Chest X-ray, PA view. Patient: 55 years old, sex M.
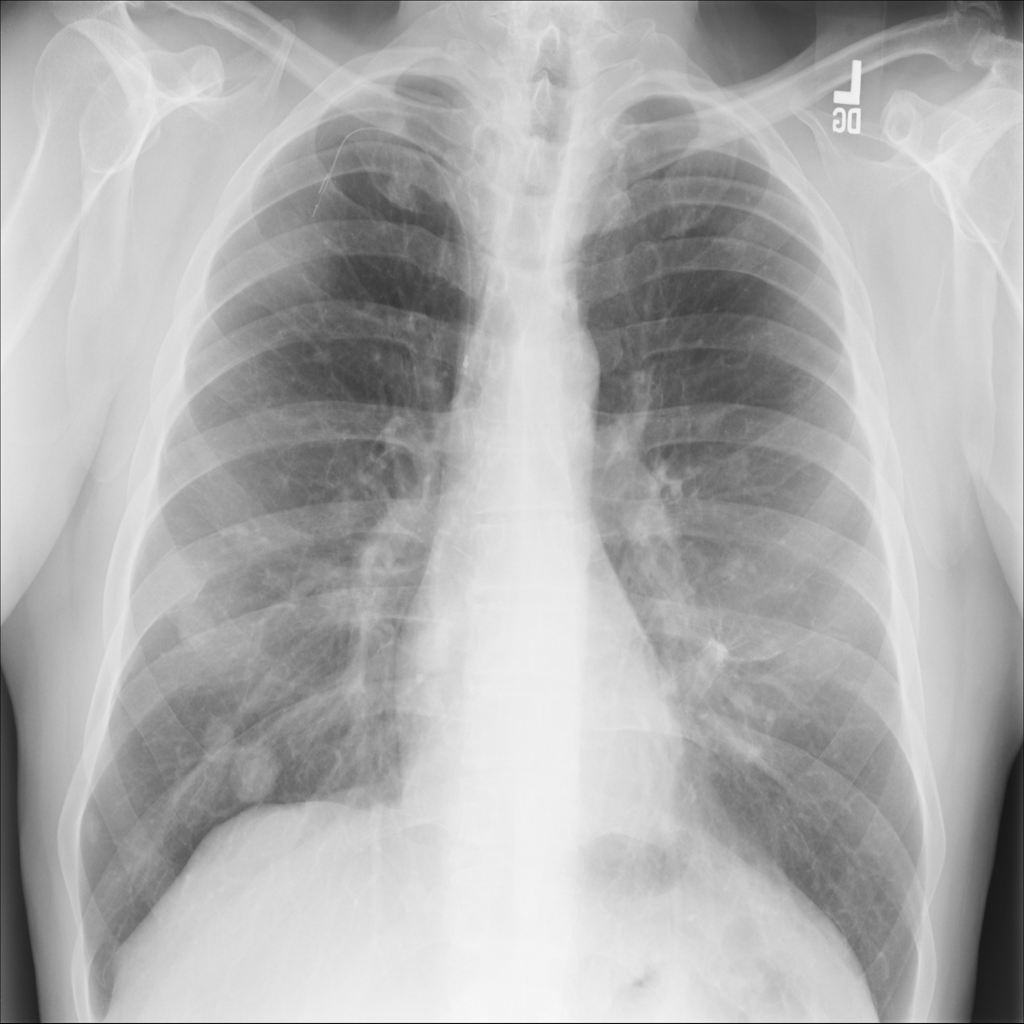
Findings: Nodule